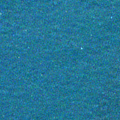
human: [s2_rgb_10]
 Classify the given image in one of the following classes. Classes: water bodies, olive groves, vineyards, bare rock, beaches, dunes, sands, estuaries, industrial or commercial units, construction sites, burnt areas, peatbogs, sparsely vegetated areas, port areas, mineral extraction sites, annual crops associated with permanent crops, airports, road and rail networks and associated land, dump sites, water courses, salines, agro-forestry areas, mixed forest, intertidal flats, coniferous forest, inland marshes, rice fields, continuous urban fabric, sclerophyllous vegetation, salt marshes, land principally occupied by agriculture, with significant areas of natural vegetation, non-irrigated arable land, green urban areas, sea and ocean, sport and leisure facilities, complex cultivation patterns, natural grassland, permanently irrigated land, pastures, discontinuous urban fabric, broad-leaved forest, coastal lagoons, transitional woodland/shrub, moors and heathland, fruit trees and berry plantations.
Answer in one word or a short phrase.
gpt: sea and ocean